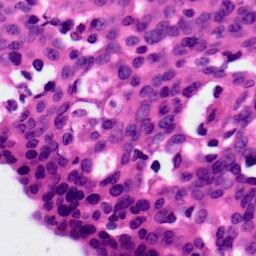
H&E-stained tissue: Ovarian